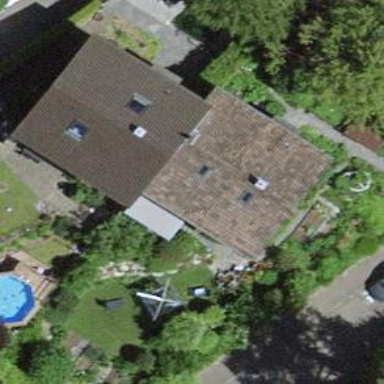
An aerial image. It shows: Semi-detached house.